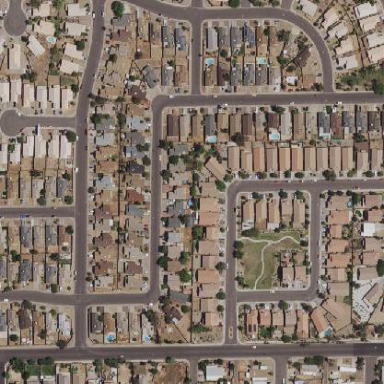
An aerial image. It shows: Residential area composed of single-family homes.